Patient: sex F, age 22
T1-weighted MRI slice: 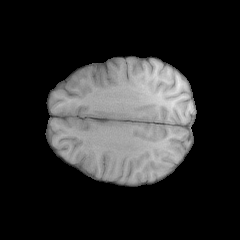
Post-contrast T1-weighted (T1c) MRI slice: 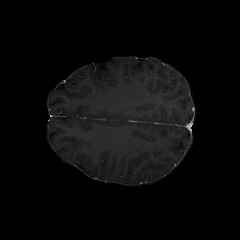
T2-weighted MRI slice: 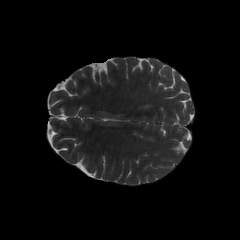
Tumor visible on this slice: no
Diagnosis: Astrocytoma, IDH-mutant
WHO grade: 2